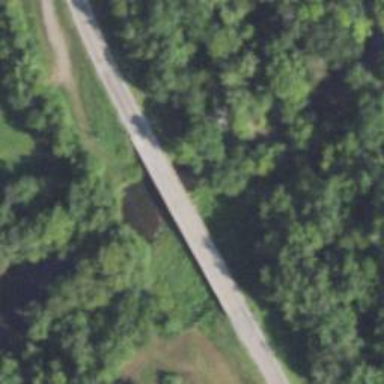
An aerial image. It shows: Secondary road on asphalt bridge with beam structure.